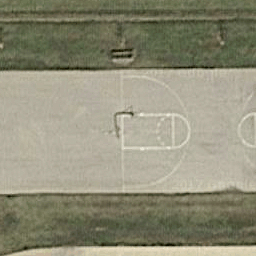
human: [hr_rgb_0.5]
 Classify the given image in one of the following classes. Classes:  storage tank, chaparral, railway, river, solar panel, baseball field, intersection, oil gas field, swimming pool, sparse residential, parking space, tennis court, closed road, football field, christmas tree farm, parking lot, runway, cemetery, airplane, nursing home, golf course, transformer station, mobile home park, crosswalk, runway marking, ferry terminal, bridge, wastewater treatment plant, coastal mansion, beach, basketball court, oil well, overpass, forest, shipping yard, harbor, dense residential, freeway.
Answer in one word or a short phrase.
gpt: basketball court